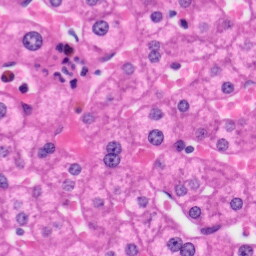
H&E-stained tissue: Liver